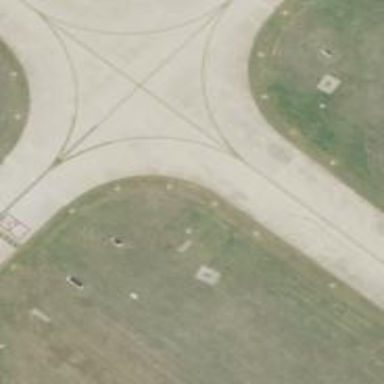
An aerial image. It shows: View of taxiway at the airport.